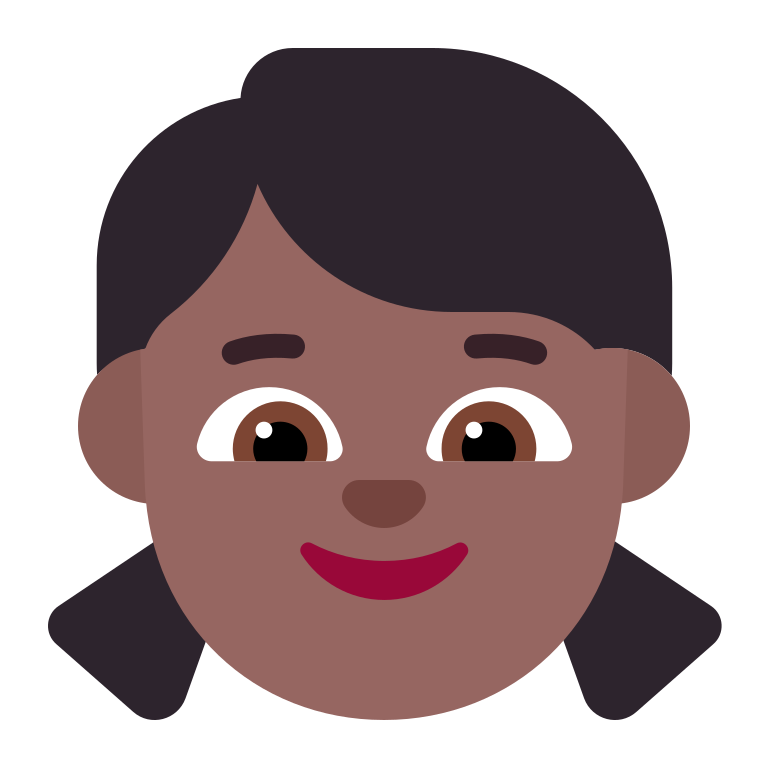
girl flat  dark